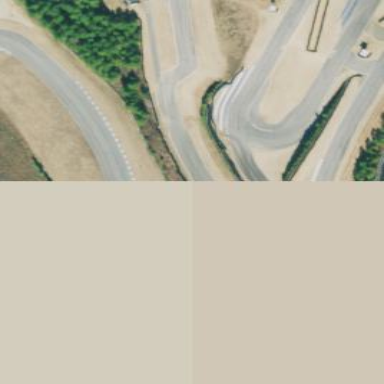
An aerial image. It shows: Karting raceway for sports enthusiasts.